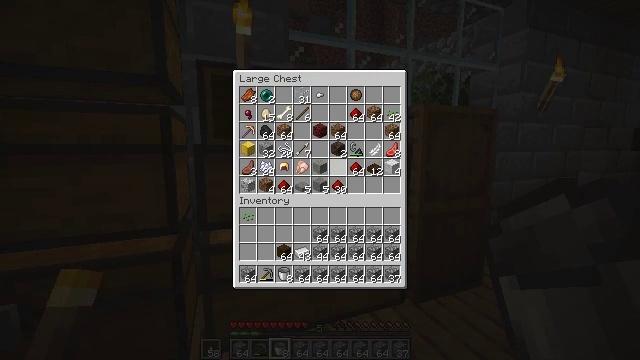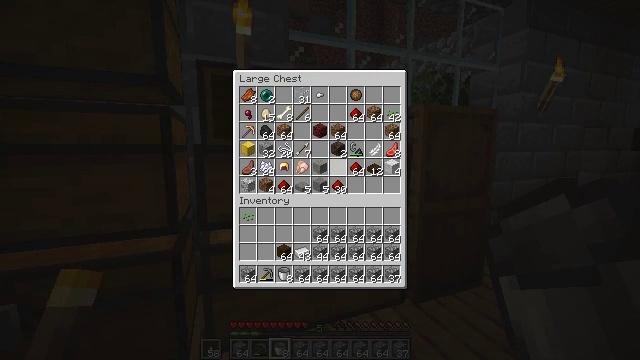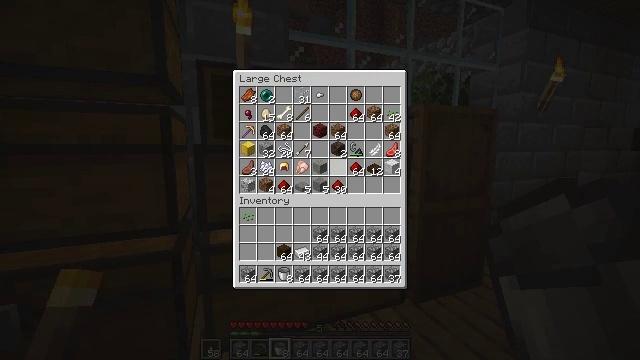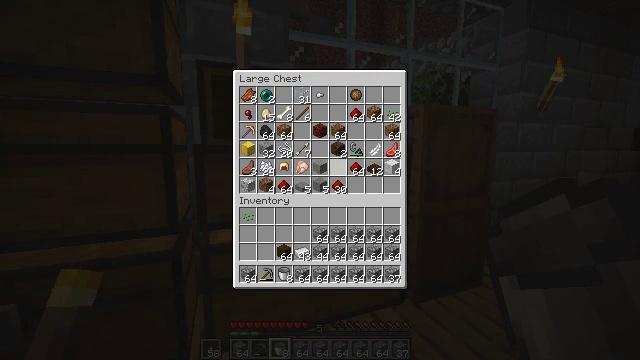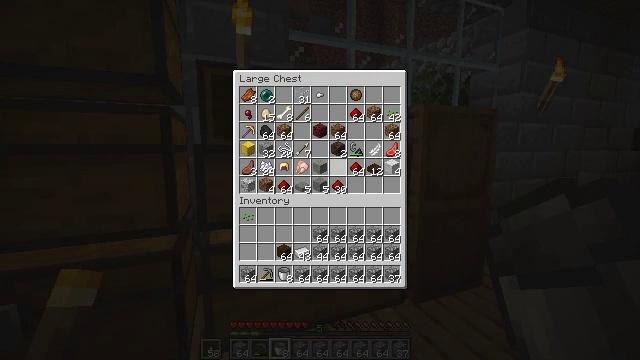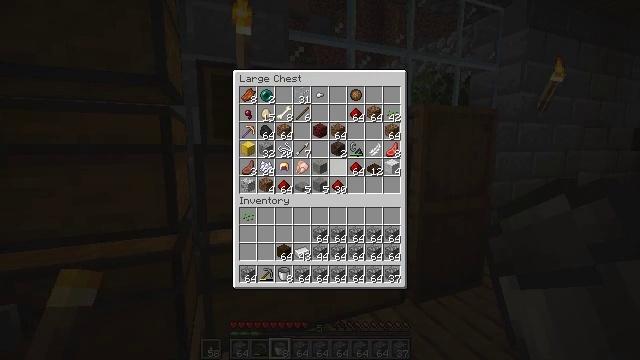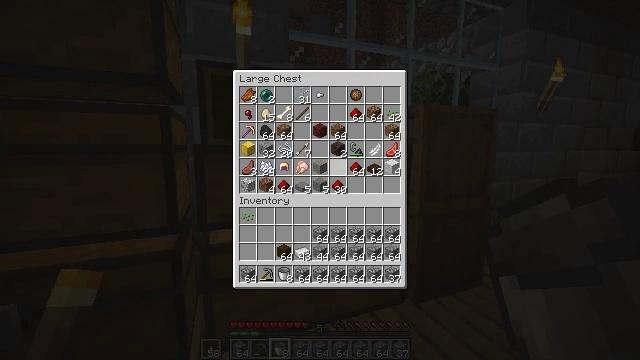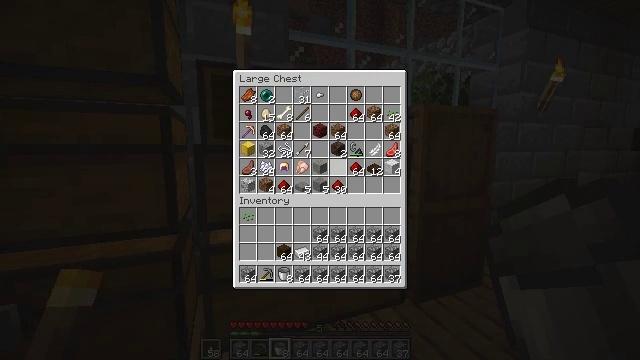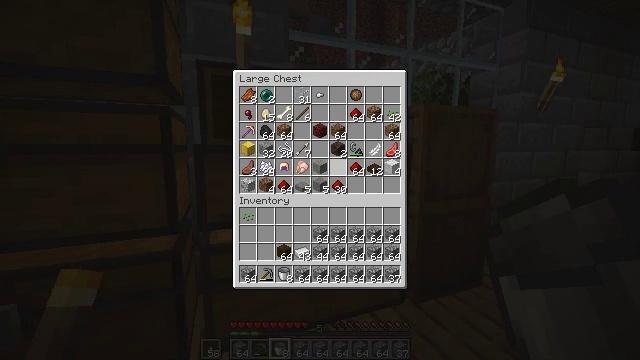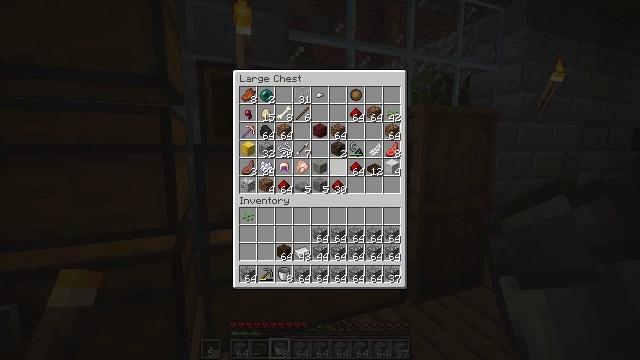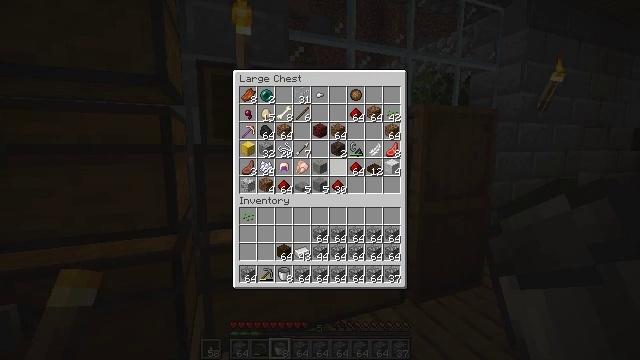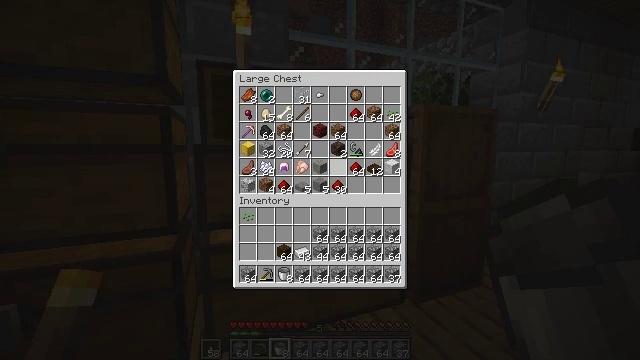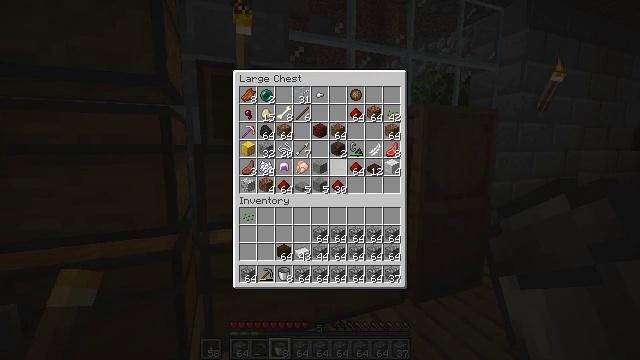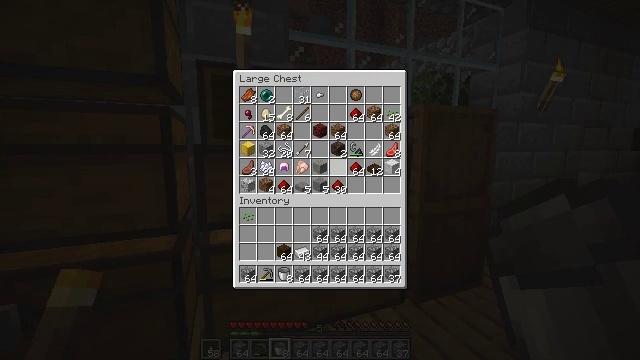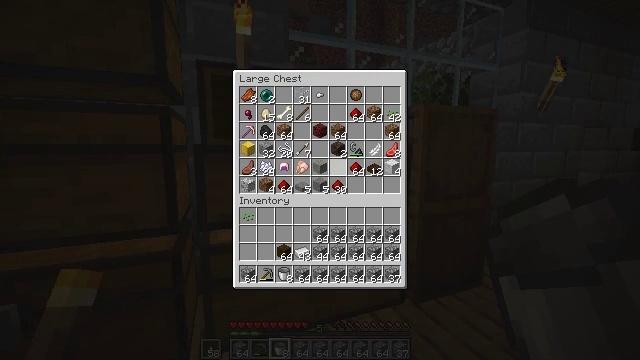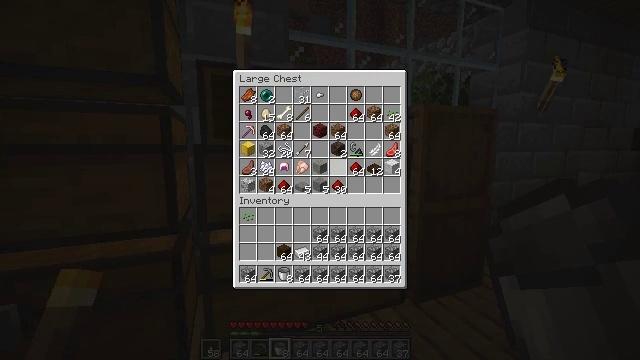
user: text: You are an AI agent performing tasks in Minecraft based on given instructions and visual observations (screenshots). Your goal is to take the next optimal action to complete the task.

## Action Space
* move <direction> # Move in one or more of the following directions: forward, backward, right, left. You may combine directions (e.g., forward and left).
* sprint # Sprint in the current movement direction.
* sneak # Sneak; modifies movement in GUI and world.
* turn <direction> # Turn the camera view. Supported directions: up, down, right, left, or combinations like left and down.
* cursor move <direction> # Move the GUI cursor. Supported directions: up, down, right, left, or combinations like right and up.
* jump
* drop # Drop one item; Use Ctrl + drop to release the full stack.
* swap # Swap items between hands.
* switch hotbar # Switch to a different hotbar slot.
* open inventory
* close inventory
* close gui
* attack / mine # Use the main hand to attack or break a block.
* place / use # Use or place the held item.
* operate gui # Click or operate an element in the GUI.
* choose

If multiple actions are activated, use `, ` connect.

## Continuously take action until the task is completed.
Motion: motion action
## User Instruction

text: Craft a dark oak trapdoor.
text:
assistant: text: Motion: sneak
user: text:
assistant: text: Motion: sneak
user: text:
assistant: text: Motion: sneak
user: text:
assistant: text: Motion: sneak
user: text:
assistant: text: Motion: no_op
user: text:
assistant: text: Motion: no_op
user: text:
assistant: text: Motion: no_op
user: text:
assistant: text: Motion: no_op
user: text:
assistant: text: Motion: no_op
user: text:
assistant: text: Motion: no_op
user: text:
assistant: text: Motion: no_op
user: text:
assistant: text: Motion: no_op
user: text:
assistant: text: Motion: no_op
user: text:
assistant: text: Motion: no_op
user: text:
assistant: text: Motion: no_op
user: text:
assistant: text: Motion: no_op
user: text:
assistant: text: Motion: no_op
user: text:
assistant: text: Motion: no_op
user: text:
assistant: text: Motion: no_op
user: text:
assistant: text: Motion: no_op
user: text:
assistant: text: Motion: no_op
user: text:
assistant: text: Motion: no_op
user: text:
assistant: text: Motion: no_op
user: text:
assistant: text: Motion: no_op
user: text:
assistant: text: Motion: no_op
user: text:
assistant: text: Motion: no_op
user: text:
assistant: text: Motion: no_op
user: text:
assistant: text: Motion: no_op
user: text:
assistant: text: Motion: no_op
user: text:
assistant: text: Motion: no_op